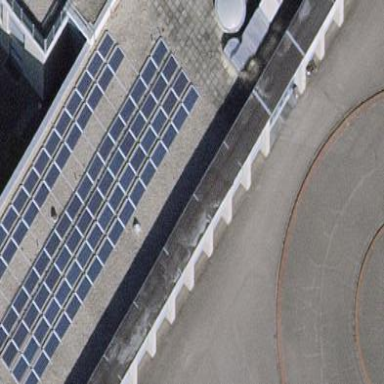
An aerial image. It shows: Solar power generator.